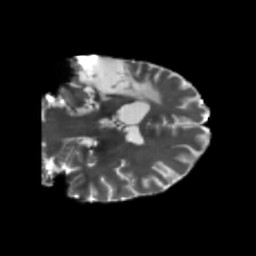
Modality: T2w
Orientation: coronal
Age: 43
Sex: male
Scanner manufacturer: siemens
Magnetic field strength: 3 T
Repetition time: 5.47 s
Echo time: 0.0854 s